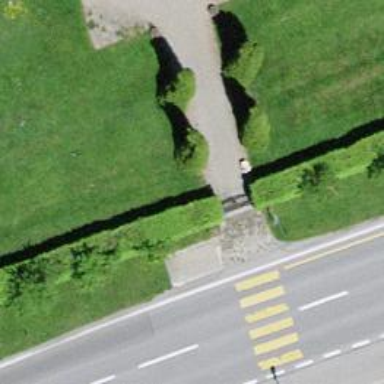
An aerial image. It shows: Gate.